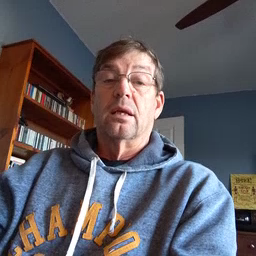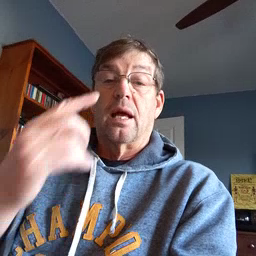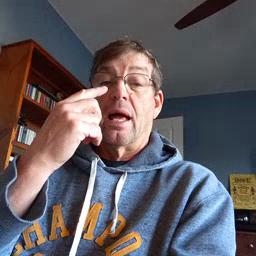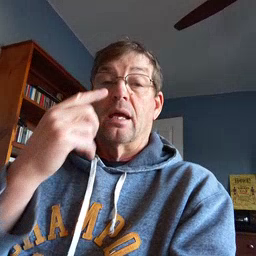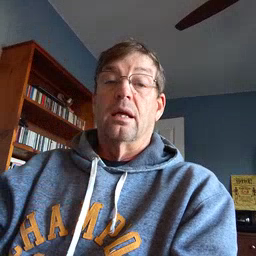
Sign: eye